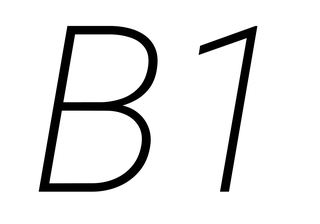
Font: Roboto-Italic_ExtraLight_Italic